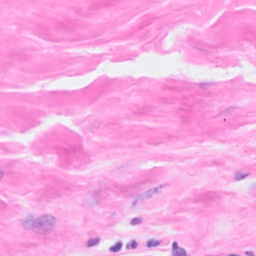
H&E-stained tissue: Breast